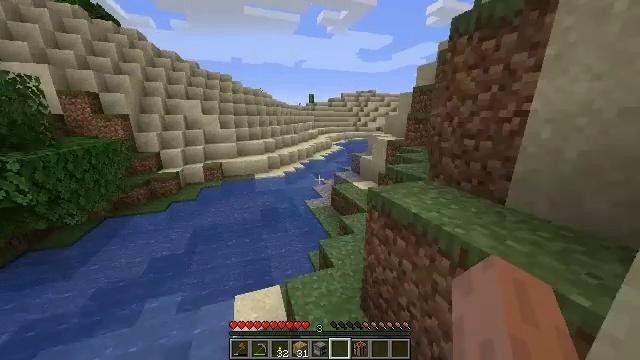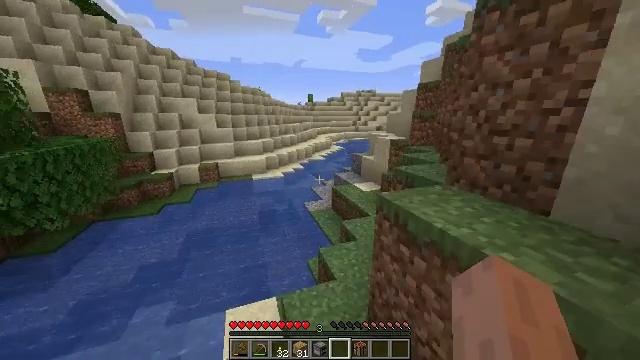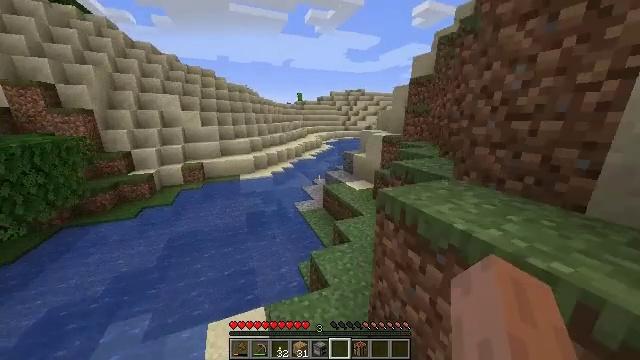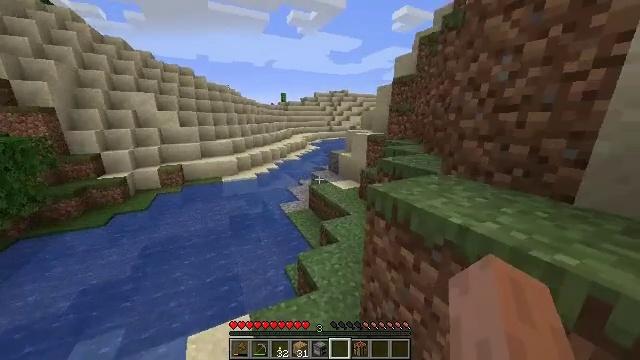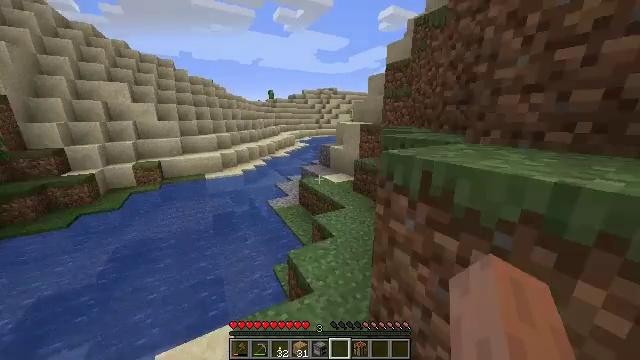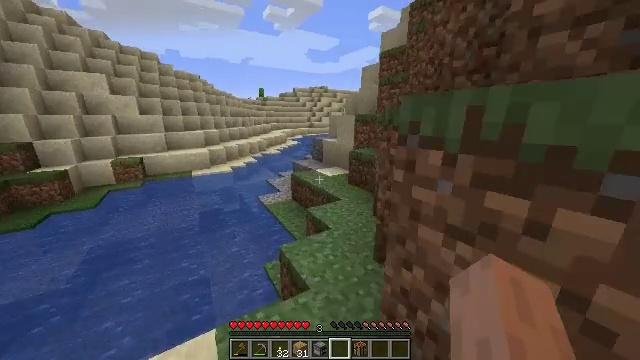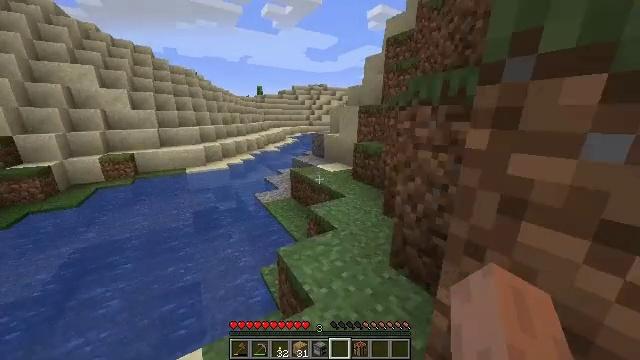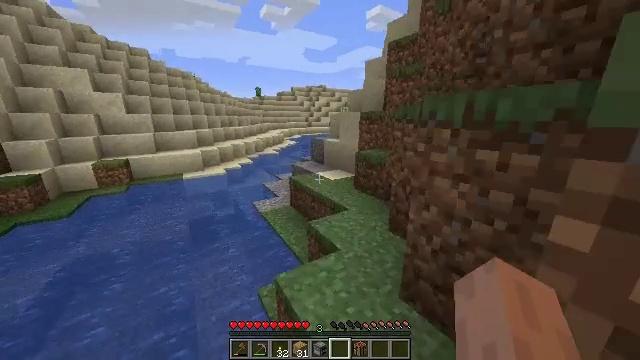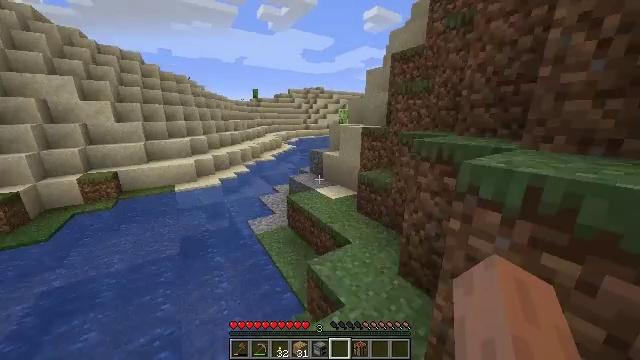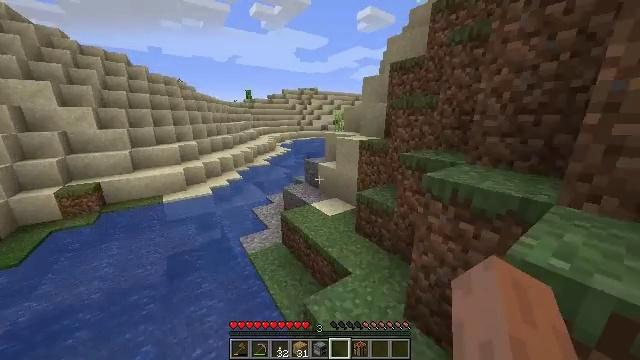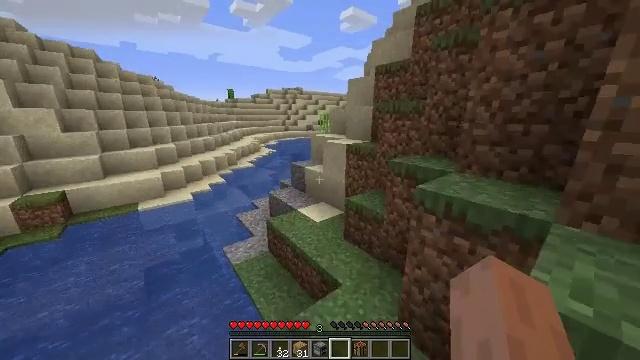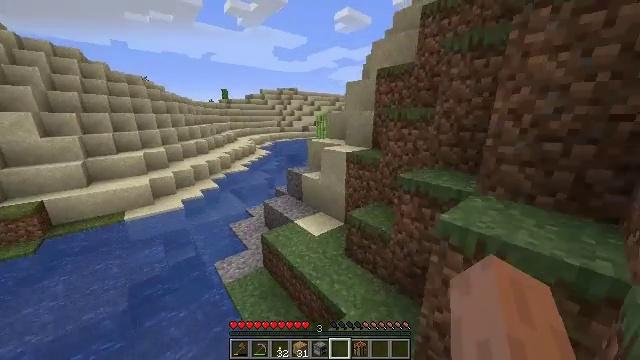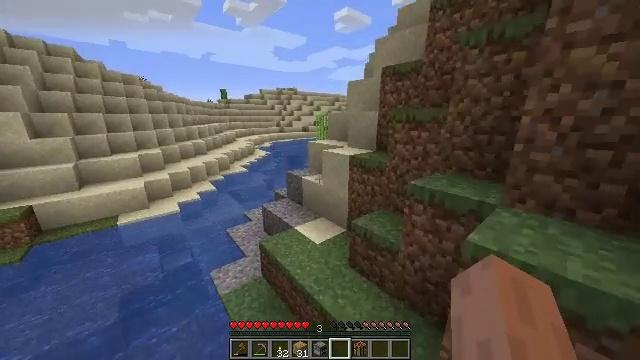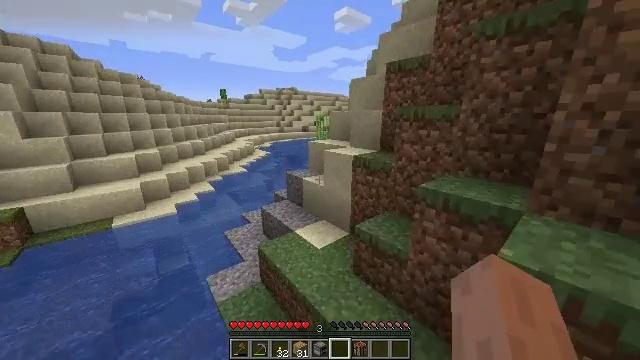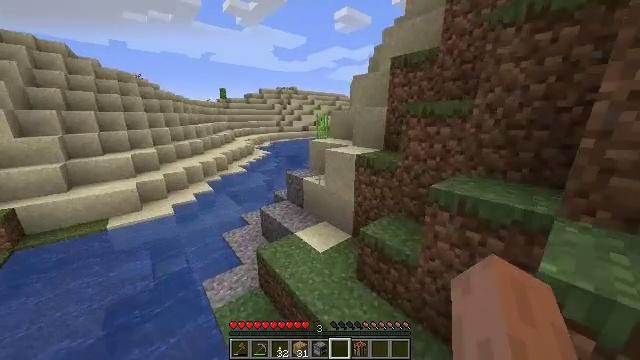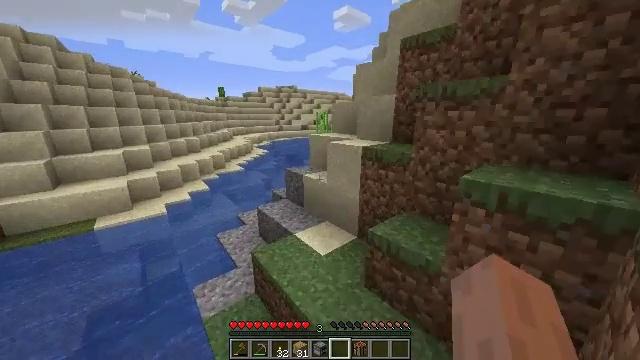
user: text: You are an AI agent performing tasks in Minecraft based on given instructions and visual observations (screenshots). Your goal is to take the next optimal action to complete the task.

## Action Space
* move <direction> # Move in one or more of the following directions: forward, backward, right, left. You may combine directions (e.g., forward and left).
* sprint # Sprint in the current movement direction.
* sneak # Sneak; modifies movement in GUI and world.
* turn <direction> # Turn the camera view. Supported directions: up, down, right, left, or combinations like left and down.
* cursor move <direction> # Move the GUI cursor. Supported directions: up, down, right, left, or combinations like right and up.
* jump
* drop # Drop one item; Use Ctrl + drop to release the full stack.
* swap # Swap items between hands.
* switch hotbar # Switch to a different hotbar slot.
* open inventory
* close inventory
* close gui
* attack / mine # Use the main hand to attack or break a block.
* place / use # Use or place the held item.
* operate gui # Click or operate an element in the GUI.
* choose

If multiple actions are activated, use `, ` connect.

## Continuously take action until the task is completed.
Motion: motion action
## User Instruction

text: Obtain red mushroom blocks for decoration.
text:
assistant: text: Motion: move forward, sprint, jump
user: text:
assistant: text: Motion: move forward, sprint, turn right, jump
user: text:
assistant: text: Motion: move forward, sprint, turn right, jump
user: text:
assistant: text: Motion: move forward, sprint, turn right, jump
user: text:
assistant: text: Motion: move forward, sprint, turn right, jump
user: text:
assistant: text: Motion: move forward, sprint, jump
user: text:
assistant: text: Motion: move forward, sprint, jump
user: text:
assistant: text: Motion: move forward, sprint, jump
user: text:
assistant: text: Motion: move forward, sprint, turn right, jump
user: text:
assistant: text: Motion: move forward, sprint, turn right, jump
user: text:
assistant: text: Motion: move forward, sprint, turn right, jump
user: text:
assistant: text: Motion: move forward, sprint, jump
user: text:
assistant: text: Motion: move forward, sprint, jump
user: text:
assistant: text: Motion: move forward, sprint, jump
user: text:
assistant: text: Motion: move forward, sprint, jump
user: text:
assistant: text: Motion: move forward, sprint, jump
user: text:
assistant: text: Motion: move forward, sprint, jump
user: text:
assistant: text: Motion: move forward, sprint, turn left, jump
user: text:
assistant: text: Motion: move forward, sprint, turn left, jump
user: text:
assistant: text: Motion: move forward, sprint, turn left, jump
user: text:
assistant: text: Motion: move forward, sprint, turn left, jump
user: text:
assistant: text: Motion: move forward, sprint, turn left, jump
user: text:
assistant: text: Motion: move forward, sprint, turn left, jump
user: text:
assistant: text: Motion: move forward, sprint, jump
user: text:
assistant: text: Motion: move forward, sprint, jump
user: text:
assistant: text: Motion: move forward, sprint, jump
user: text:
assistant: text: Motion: move forward, sprint, turn left, jump
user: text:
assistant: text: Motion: move forward, sprint, turn left, jump
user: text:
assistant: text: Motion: move forward, sprint, turn left, jump
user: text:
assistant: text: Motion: move forward, sprint, jump